Interaction volume radius: 10 \u00c5
Interaction volume height: 15 \u00c5
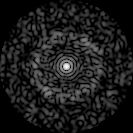
Disorder parameter: 0.8126